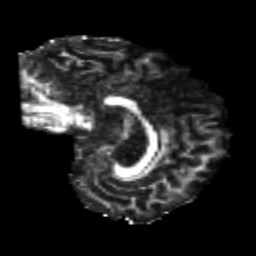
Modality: FA
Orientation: sagittal
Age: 24
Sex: male
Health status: healthy
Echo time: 0.074 s